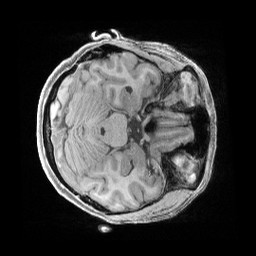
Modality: T1w
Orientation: axial
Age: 52
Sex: female
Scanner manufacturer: siemens
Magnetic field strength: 3 T
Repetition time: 2.4 s
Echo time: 0.00241 s